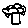
Label: tree